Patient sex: M
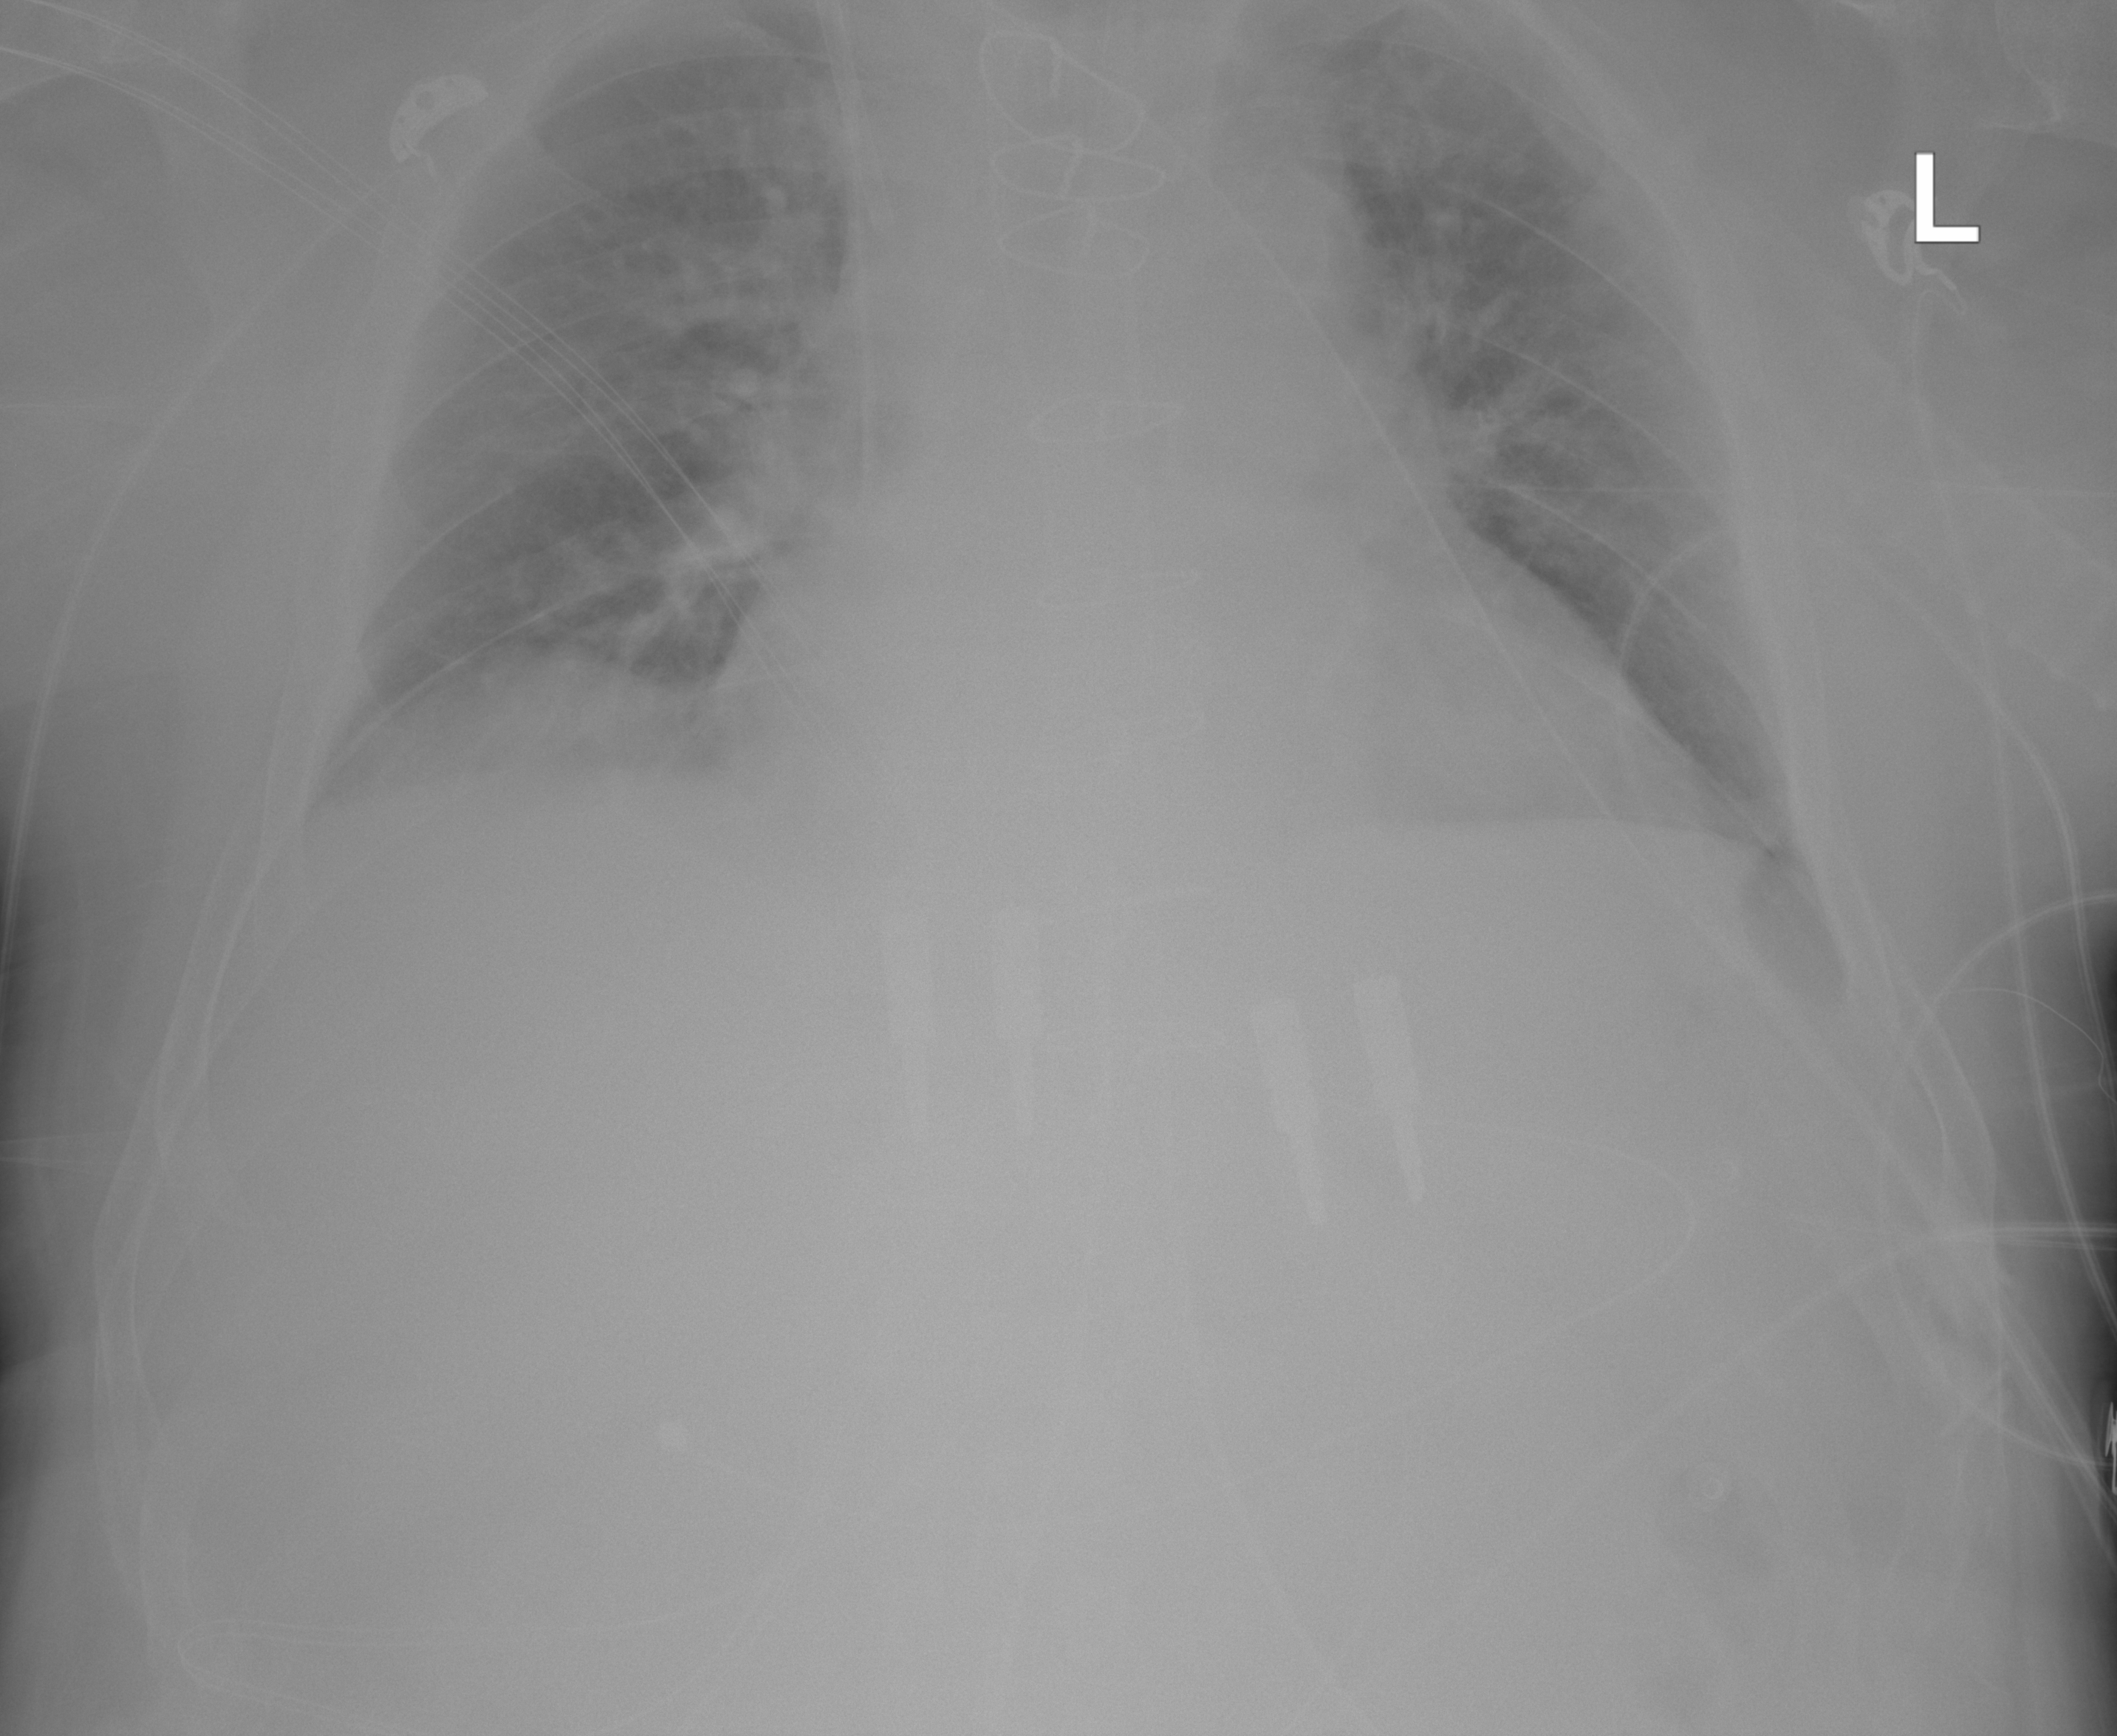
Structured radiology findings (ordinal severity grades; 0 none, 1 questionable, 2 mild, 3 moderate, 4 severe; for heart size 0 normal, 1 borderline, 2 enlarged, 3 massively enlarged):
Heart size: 2
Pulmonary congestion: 2
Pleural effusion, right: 0
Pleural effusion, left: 1
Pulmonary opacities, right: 0
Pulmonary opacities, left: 0
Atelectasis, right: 1
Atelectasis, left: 1